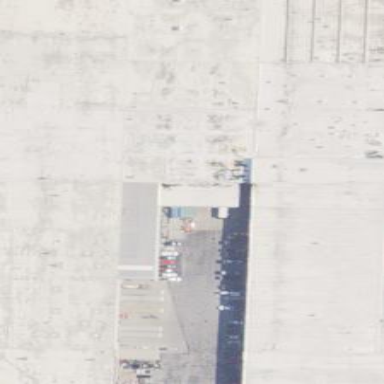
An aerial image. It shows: Warehouse building.